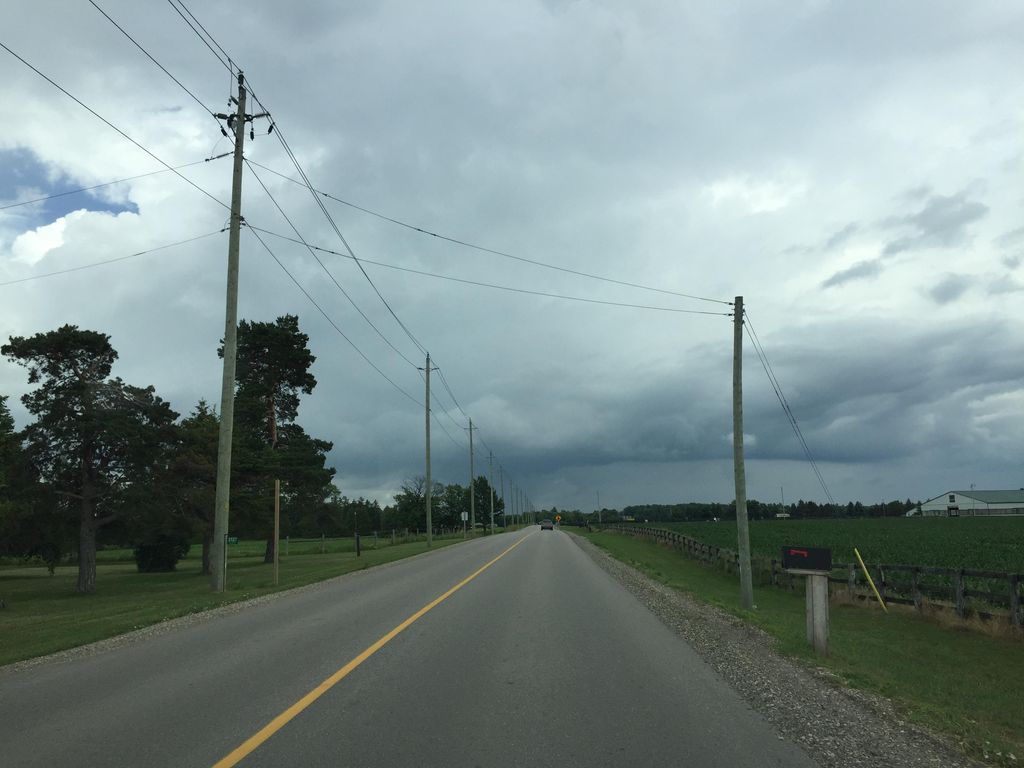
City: kitchener-waterloo